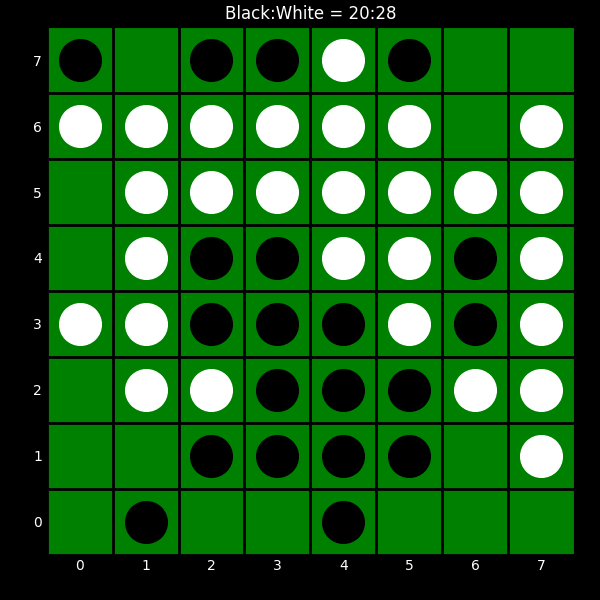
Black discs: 20
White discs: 28